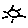
Label: sun